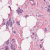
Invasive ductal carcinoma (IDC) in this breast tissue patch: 1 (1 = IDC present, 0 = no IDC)